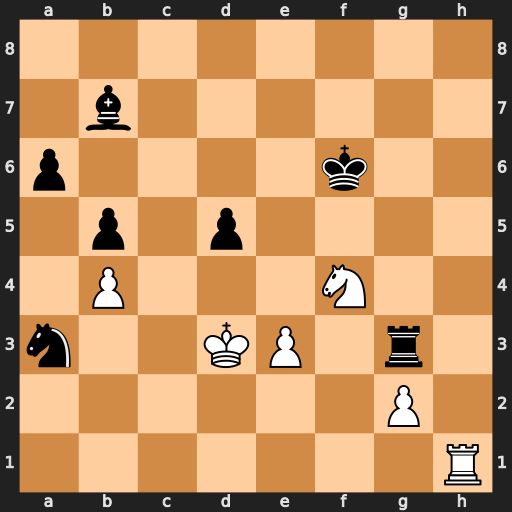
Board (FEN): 8/1b6/p4k2/1p1p4/1P3N2/n2KP1r1/6P1/7R
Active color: w
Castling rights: -
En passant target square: -
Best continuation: Nh5+ Kg6 Nxg3